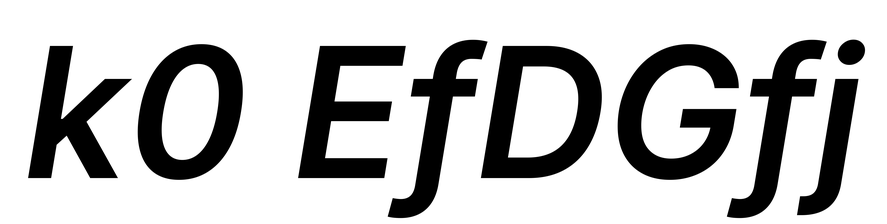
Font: Inter-Italic_SemiBold_Italic